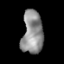
Tissue: lung
Cell type: T cells
Senescence score: 0.2385
Nuclear area (px): 888
Mean DAPI intensity: 142.927